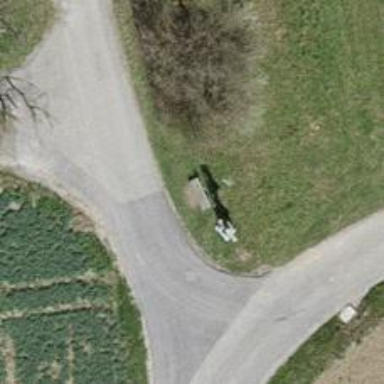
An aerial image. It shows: Bench.